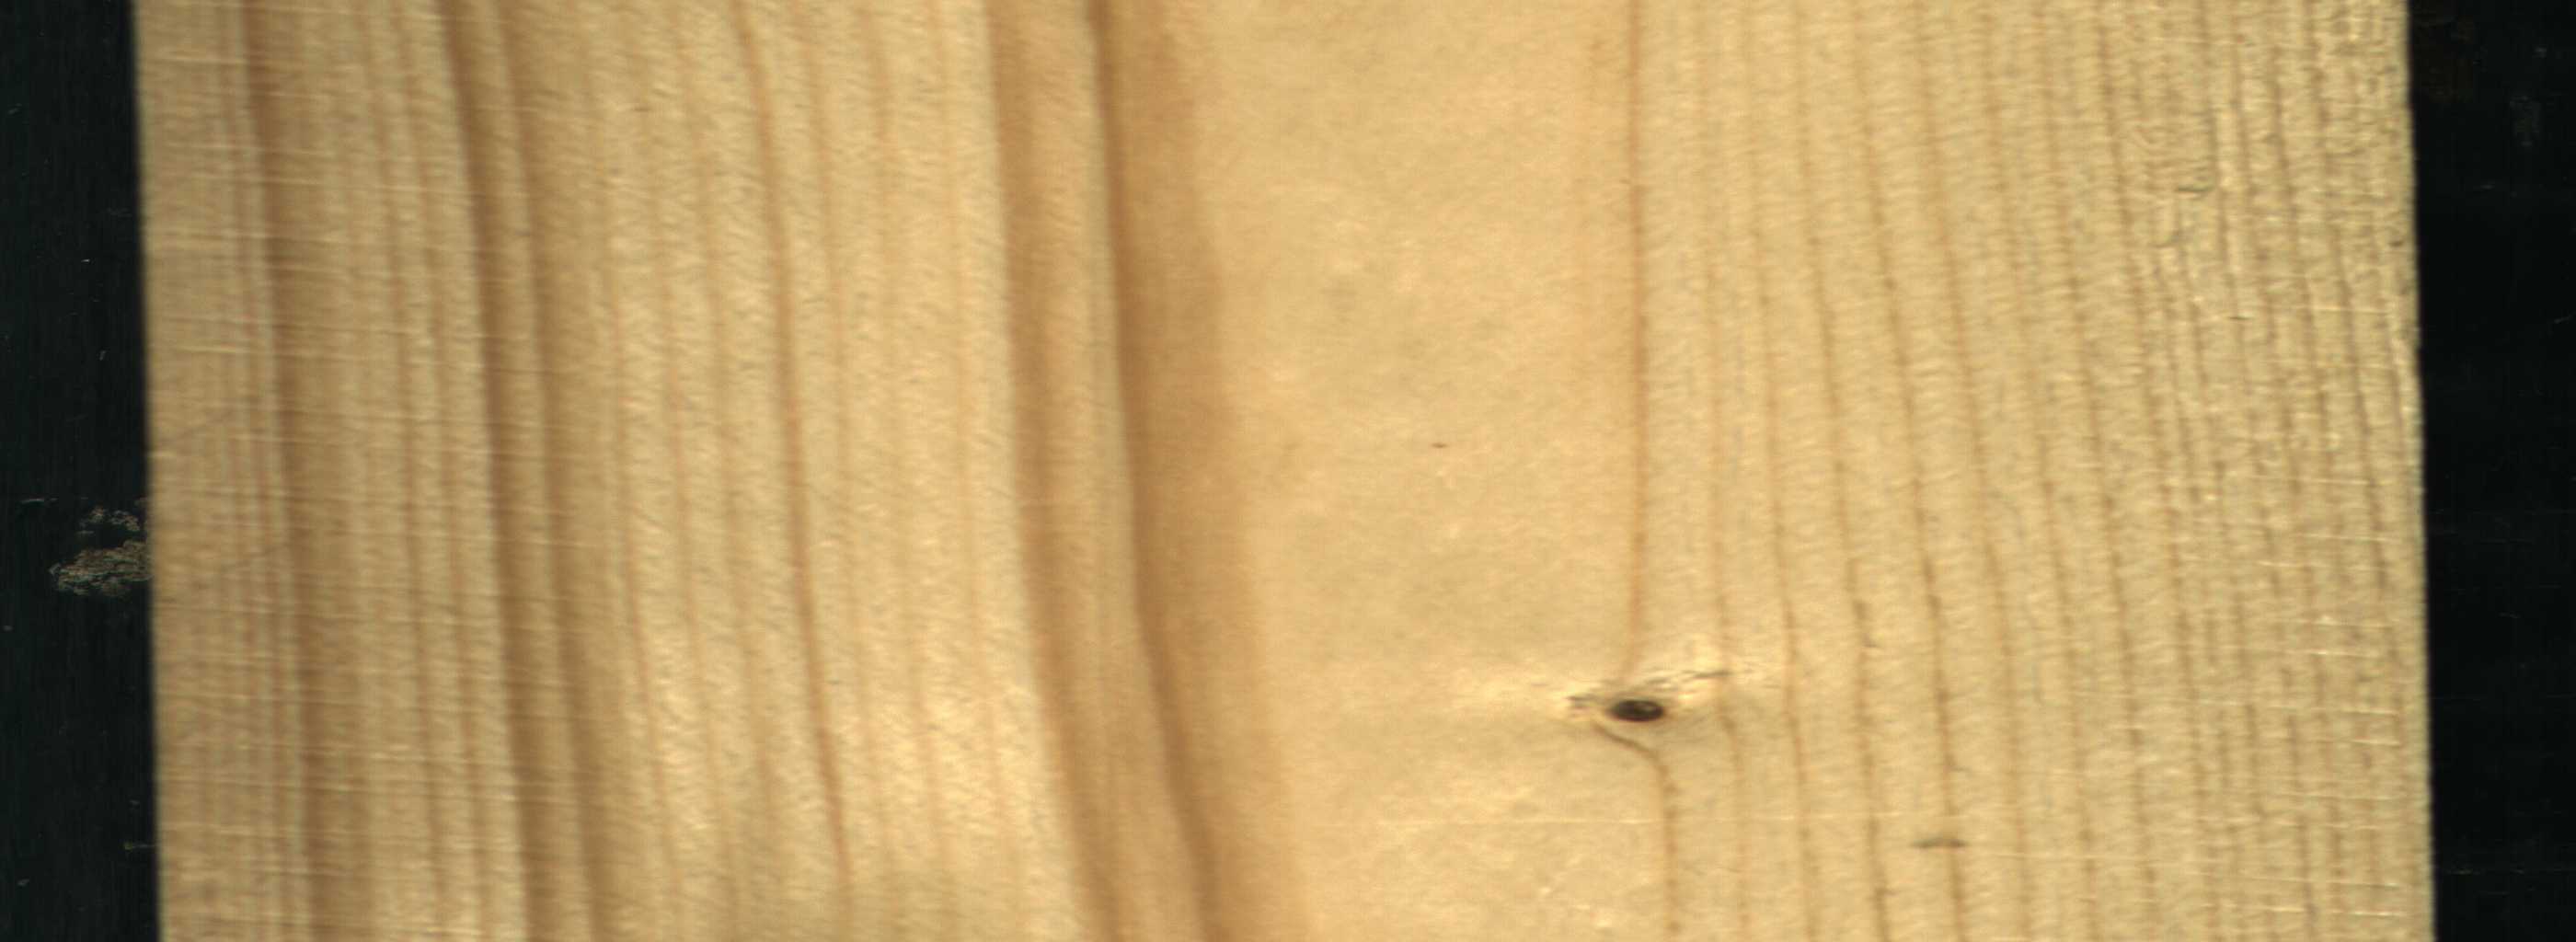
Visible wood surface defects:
Dead_Knot